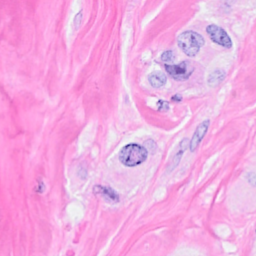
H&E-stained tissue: Breast